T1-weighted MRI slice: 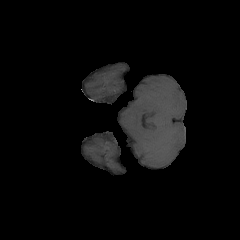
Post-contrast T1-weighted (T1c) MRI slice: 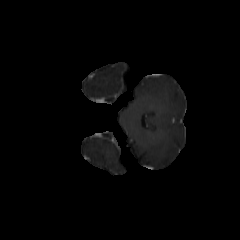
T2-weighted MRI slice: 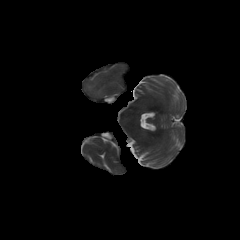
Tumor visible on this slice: yes